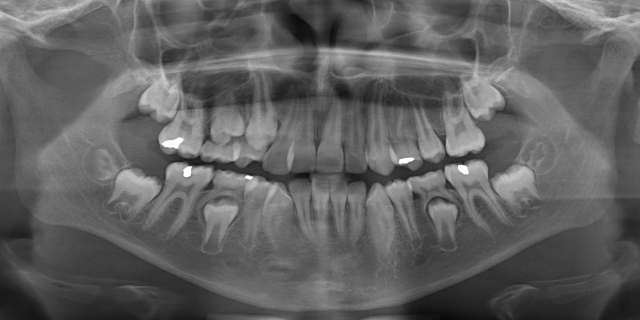
adult